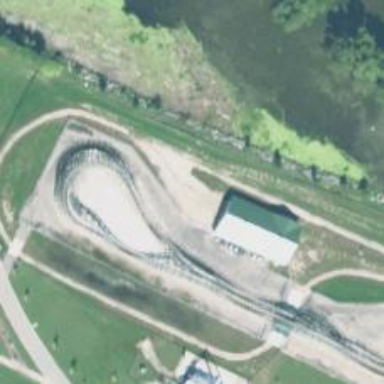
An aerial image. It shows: Miniature railway spur service.